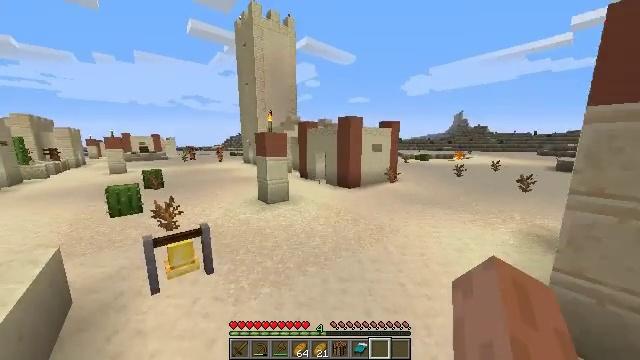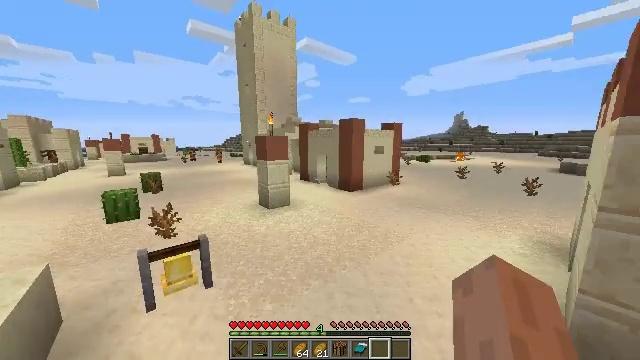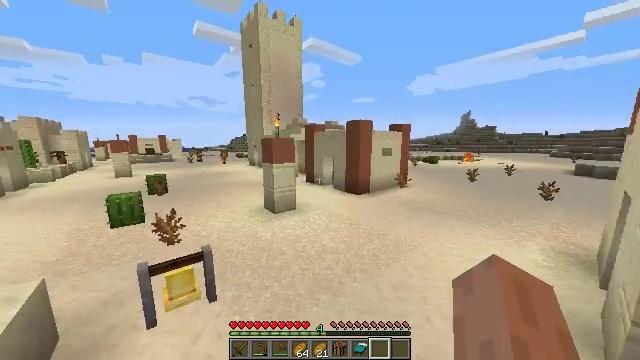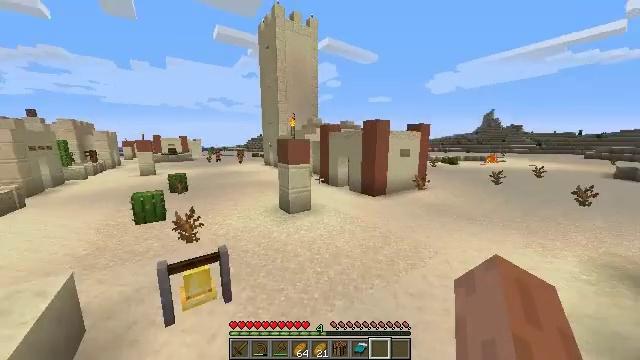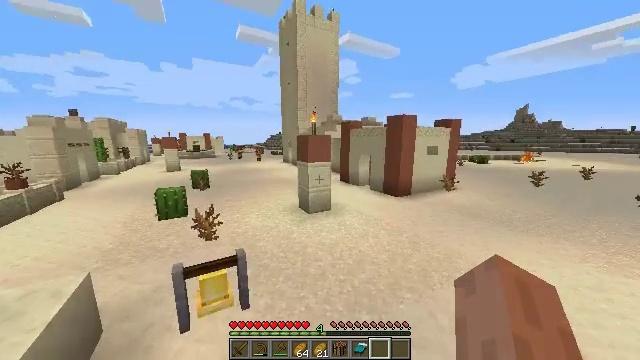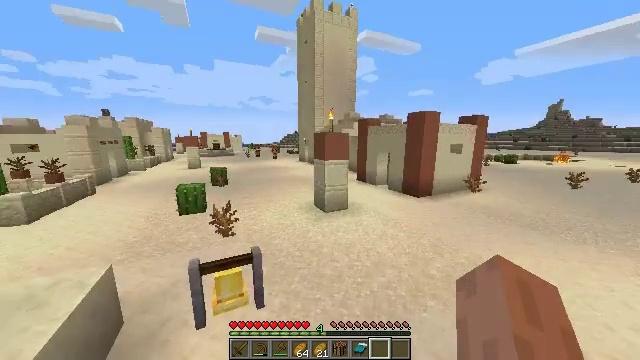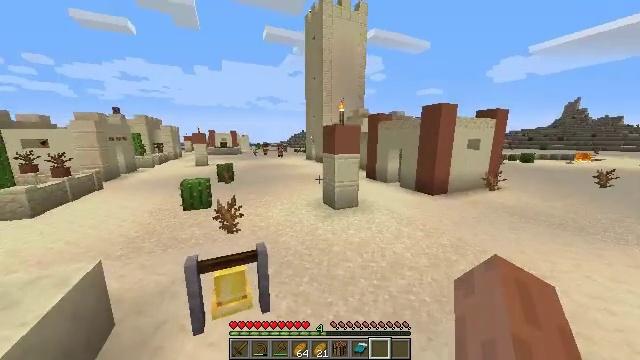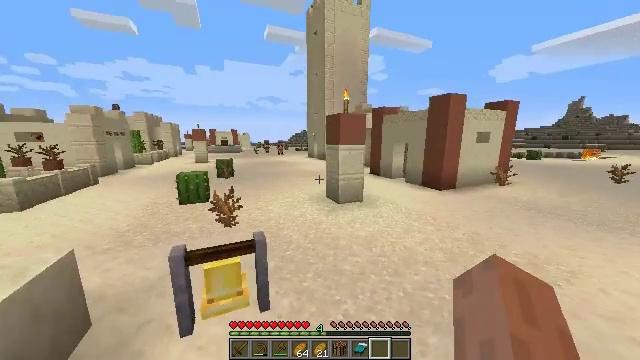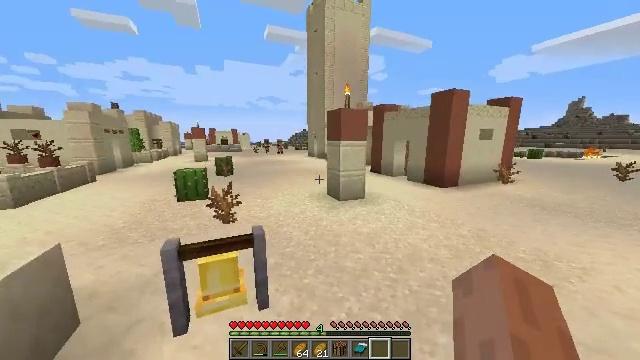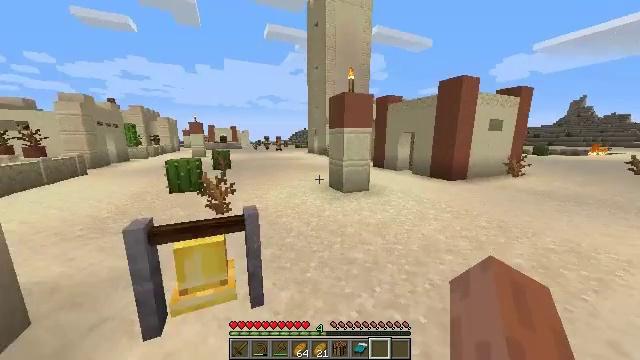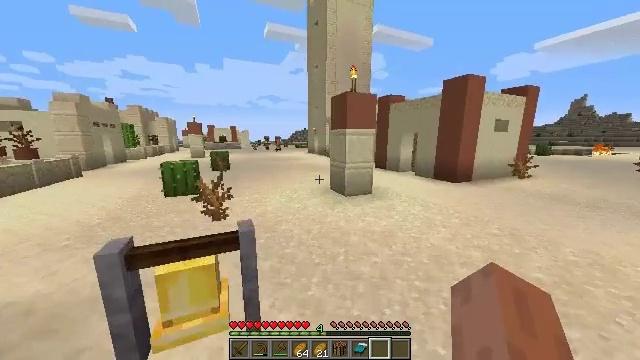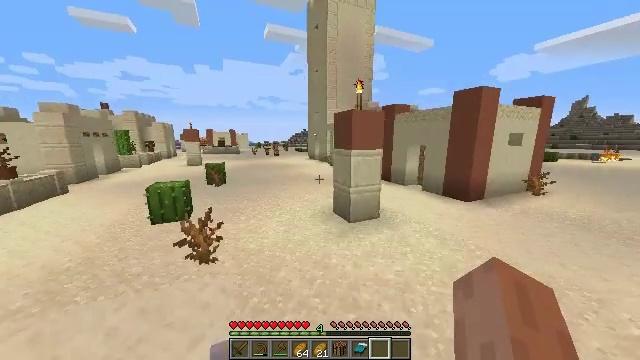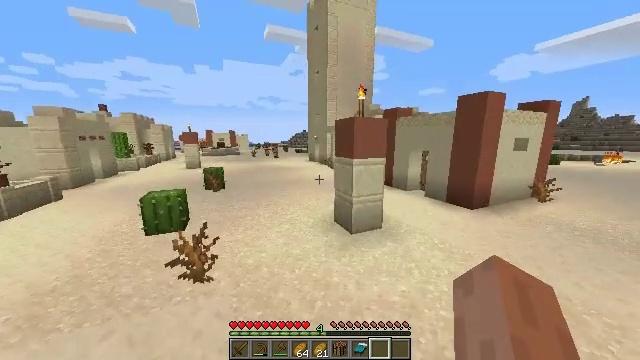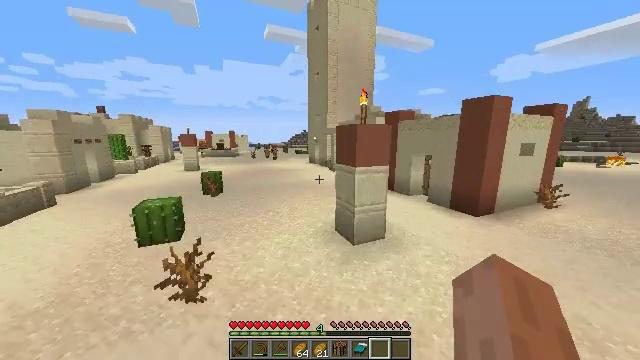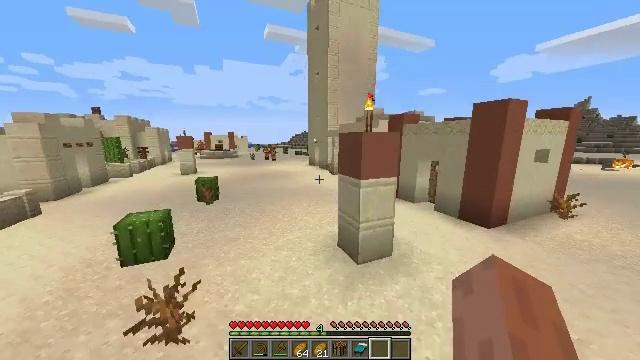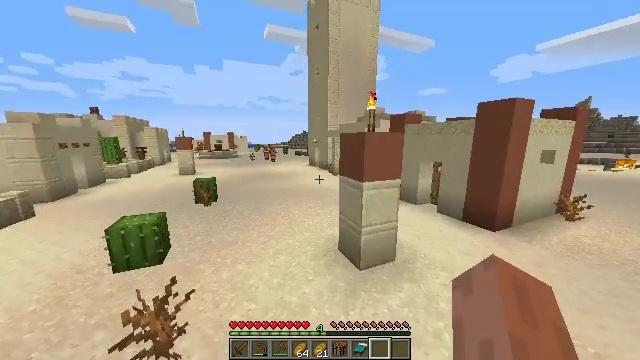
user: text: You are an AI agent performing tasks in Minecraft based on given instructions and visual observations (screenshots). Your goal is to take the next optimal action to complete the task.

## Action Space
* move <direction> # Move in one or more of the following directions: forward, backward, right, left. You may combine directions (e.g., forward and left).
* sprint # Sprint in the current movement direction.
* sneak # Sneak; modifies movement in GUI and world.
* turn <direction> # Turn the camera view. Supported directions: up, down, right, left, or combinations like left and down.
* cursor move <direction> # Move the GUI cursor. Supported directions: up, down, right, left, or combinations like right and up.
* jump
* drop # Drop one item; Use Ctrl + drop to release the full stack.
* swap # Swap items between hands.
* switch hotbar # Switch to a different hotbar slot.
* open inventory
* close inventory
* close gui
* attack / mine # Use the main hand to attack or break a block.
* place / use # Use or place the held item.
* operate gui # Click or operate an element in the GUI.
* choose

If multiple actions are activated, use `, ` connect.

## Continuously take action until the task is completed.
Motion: motion action
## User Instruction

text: Recycle the blast furnace by breaking it.
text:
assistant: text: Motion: move forward and move left, jump
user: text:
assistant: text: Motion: move forward and move left, turn left, jump
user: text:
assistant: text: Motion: move forward and move left, turn left, jump
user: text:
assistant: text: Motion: move forward and move left, turn left, jump
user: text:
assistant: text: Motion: move forward and move left, turn left, jump
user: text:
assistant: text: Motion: move forward, turn left, jump
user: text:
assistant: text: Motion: move forward, jump
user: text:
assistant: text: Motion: move forward, jump
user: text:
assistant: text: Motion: move forward, jump
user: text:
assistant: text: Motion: move forward, jump
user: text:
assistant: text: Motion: move forward, jump
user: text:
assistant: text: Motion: move forward, jump
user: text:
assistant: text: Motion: move forward, jump
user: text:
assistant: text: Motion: move forward, jump
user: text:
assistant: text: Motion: move forward, jump
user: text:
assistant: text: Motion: move forward, jump
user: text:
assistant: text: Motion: move forward, jump
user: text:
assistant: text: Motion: move forward, jump
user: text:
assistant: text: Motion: move forward and move left, jump
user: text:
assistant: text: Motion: move forward and move left, jump
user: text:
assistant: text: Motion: move forward and move left, jump
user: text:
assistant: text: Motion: move forward and move left, jump
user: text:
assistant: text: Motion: move forward, turn right, jump
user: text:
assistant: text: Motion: move forward, turn right and down, jump
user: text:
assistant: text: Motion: move forward, jump
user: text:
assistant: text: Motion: move forward, jump
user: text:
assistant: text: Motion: move forward, jump
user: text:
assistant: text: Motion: move forward, jump
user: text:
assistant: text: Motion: move forward, turn right and up, jump
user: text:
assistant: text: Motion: move forward, jump